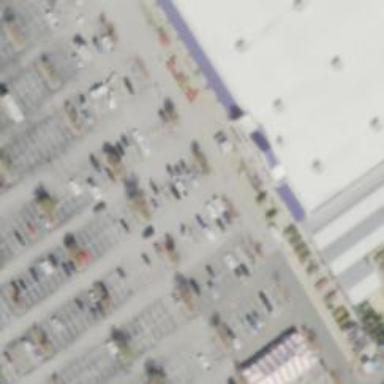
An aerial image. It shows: Parking area.